Question: I'm creating iOS app using story board and auto layout so that it will work good on both iPhone4 and iPhone5. Below is the screen shot of the view that I'm creating using story board.

In the above image, I want to keep the scroll view in the middle from leading edge of superview and the right table view. I dont want the scroll view to increase its width in iPhone5. I tried different combinations of constraints, but I couldn't achieve it.
Can some suggest me what are all constraints that I've to set for scroll view so that it will be in center.
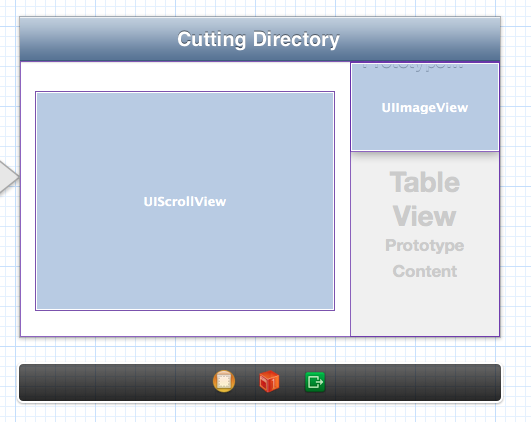
Answer: You will need to do this by adding an additional view to the screen.
At the moment you have...
'''
- UIView (main view)
|
| - scrollView
| - tableView
'''
You should put the scroll view inside another view like this...
'''
- UIView (main view)
|
| - UIView (spacer View)
| | - scrollView
|
| - tableView
'''
Now what you can do is have these constraints...
'''
spacer view leading edge constraint to super view = 0
spacer view trailing edge to table view leading edge = 0
table view width = (whatever the width is)
table view trailing edge to super view = 0
'''
This will lay out the spacer view and the table view so that the spacer view will grow.
Now you need to add...
'''
scroll view width = x
scroll view height = y
scroll view centered vertically in super view
scroll view centered horizontally in super view.
'''
Now, because the scroll view's super view is the spacer view then it will always be centered in between the table view and the rest of the space.